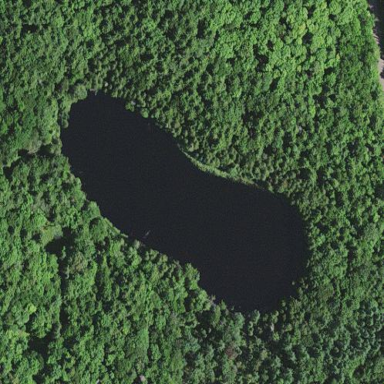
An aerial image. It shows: Beautiful lake surrounded by nature.